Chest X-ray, PA view. Patient: 80 years old, sex M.
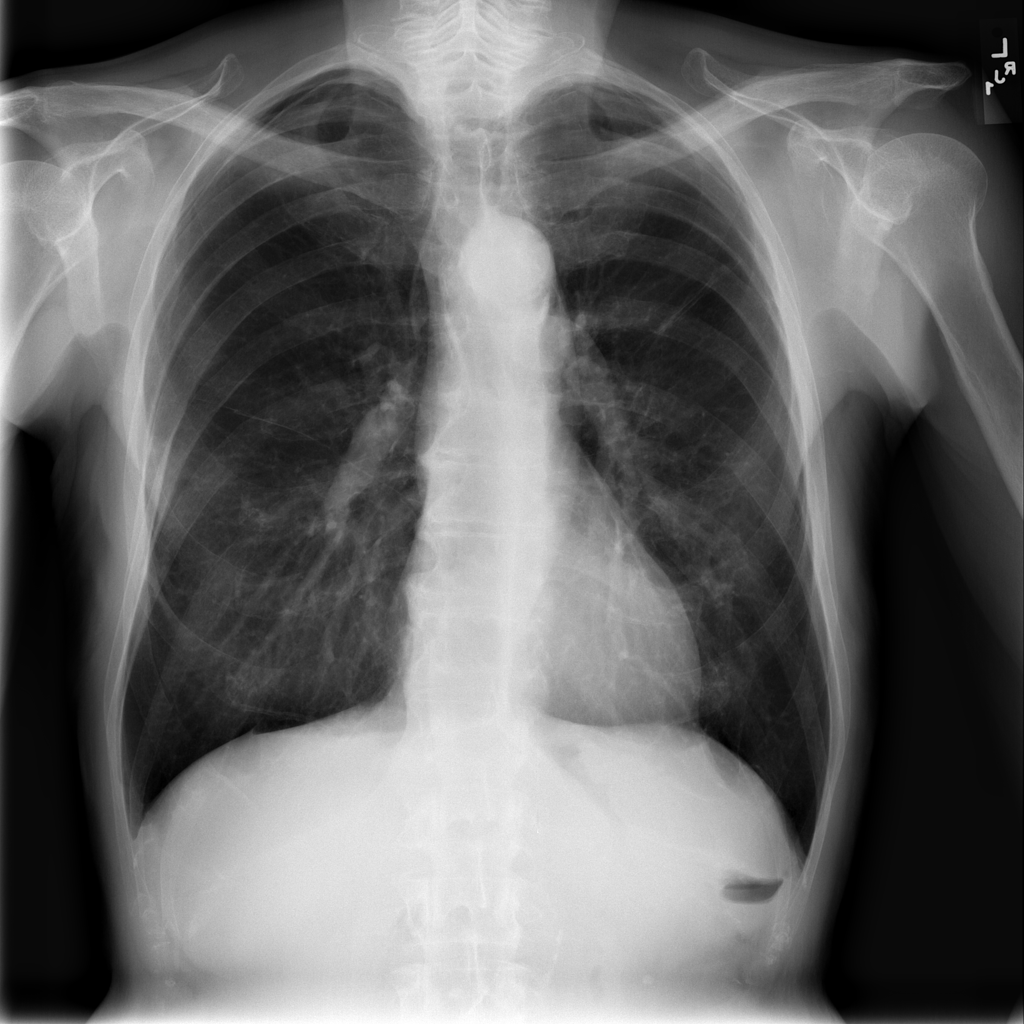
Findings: No Finding